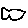
Label: fish